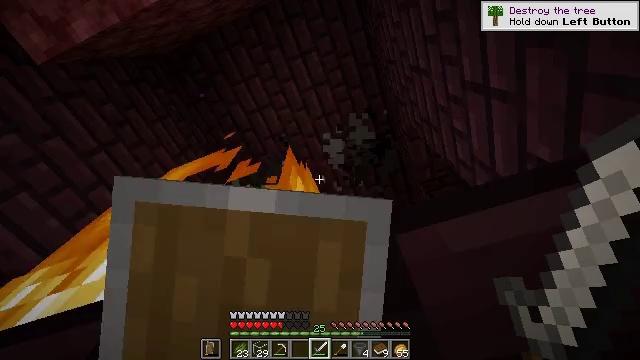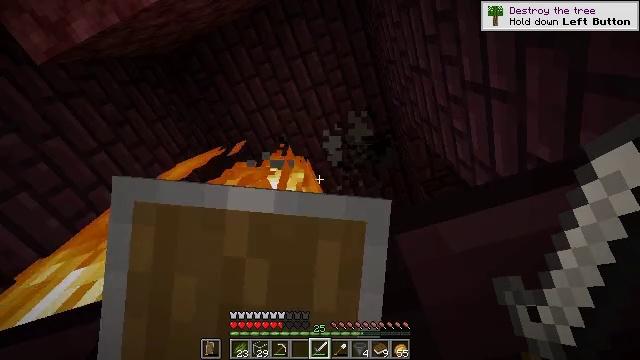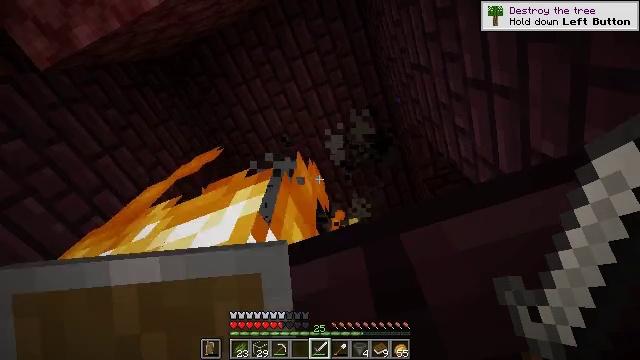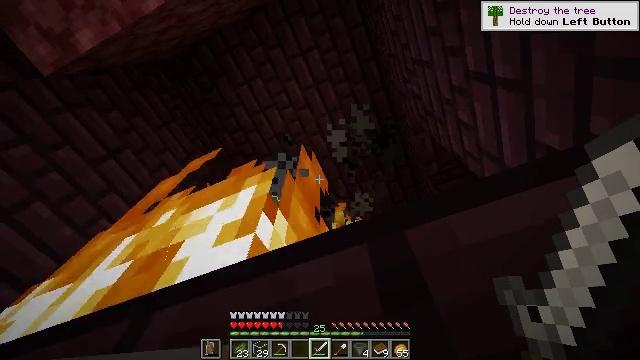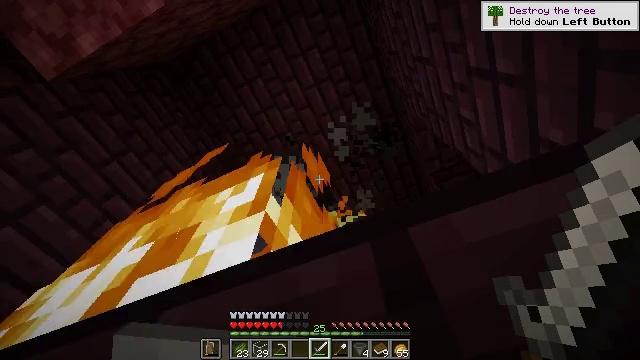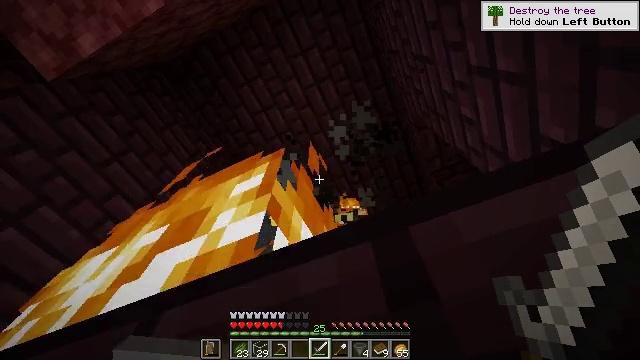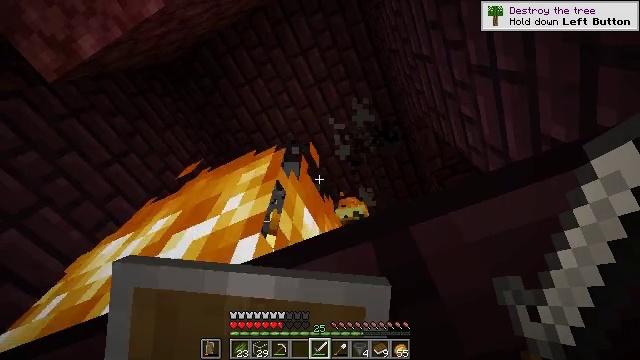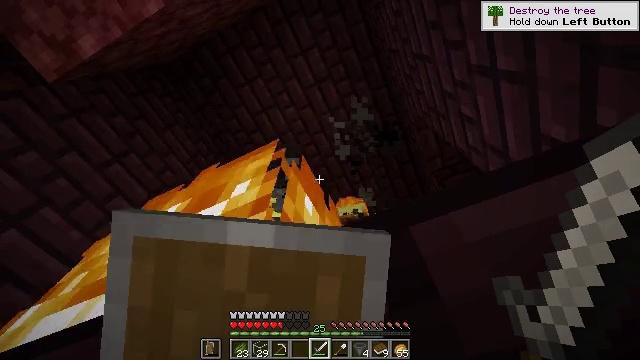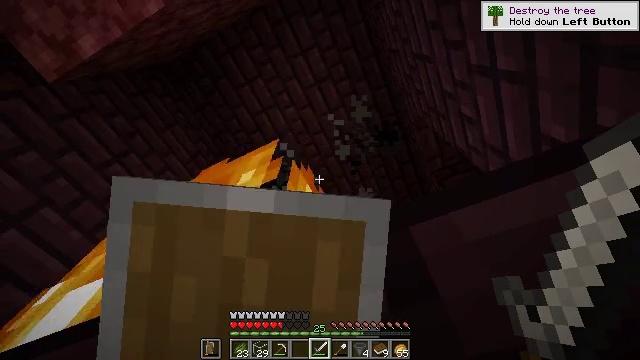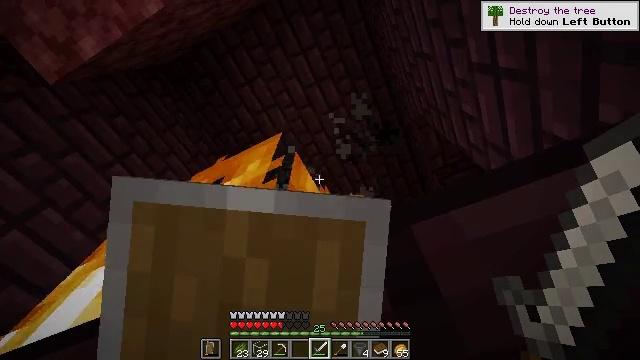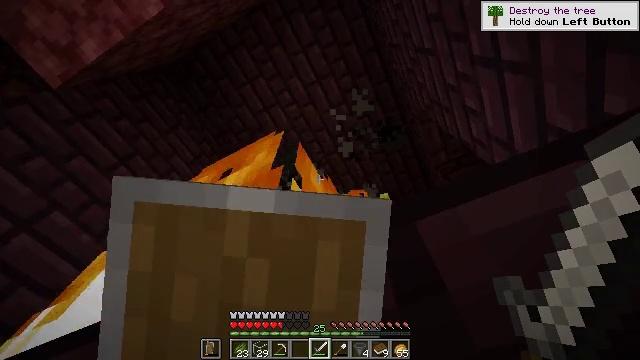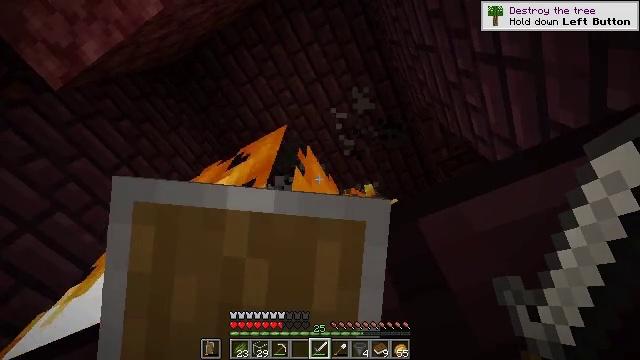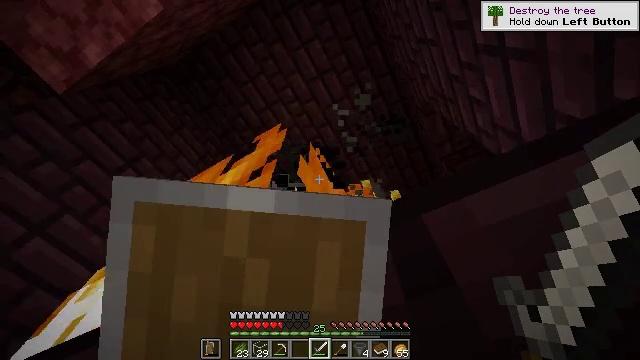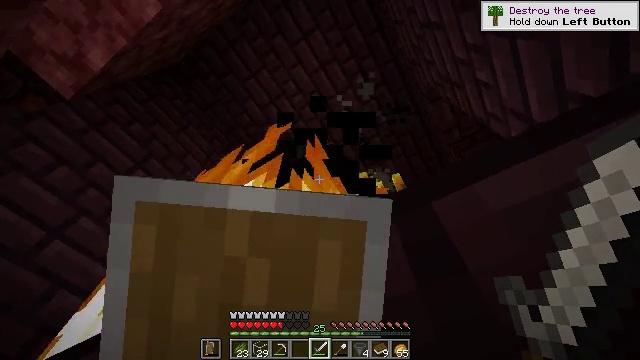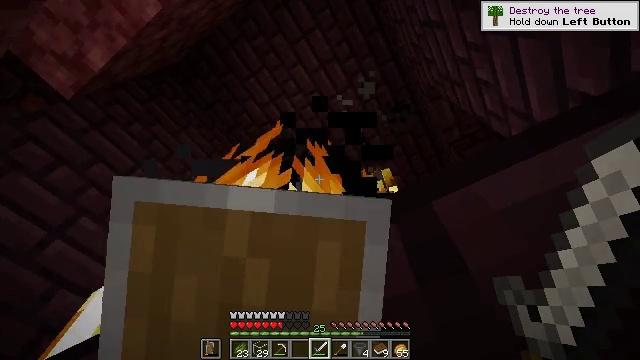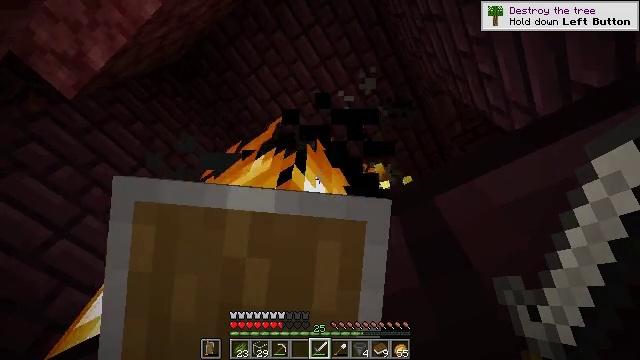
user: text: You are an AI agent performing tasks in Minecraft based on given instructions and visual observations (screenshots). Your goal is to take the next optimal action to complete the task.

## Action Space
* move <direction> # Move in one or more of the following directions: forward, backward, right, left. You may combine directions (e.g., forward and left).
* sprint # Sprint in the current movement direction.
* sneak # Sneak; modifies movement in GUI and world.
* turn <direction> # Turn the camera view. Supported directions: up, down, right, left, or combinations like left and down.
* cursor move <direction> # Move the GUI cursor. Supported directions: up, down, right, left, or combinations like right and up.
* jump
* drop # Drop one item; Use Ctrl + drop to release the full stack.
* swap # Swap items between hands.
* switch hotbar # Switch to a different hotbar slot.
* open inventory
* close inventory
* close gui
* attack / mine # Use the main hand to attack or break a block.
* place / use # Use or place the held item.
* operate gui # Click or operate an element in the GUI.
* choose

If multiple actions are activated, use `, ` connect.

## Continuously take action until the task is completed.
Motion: motion action
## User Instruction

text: Extinguish the fire.
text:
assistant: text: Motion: use / place
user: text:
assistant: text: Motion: turn left, use / place
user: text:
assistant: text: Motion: turn left, use / place
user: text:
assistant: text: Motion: turn left, use / place
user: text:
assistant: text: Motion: use / place
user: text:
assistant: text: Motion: use / place
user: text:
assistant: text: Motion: use / place
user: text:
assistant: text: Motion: use / place
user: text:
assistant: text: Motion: use / place
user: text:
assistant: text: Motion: turn left, use / place
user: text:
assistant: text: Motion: use / place
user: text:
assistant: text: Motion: turn left, use / place
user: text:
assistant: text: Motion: turn left and down, use / place
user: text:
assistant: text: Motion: use / place
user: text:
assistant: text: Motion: use / place
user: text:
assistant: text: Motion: turn left and down, use / place
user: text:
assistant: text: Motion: turn down, use / place
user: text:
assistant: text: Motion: use / place
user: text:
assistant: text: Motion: use / place
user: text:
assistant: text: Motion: use / place
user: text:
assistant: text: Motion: use / place
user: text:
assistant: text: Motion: use / place
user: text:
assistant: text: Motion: use / place
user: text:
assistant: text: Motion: use / place
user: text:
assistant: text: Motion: turn right, use / place
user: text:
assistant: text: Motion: turn right and up, use / place
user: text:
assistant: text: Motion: turn right and up, use / place
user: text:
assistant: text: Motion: turn right, use / place
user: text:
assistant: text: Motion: use / place
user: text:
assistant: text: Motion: use / place